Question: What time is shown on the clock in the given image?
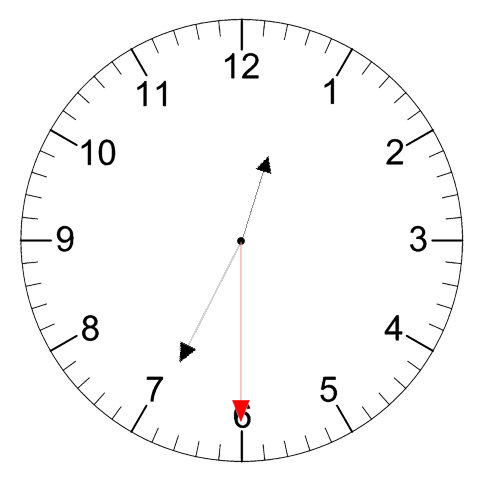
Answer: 12:34:30